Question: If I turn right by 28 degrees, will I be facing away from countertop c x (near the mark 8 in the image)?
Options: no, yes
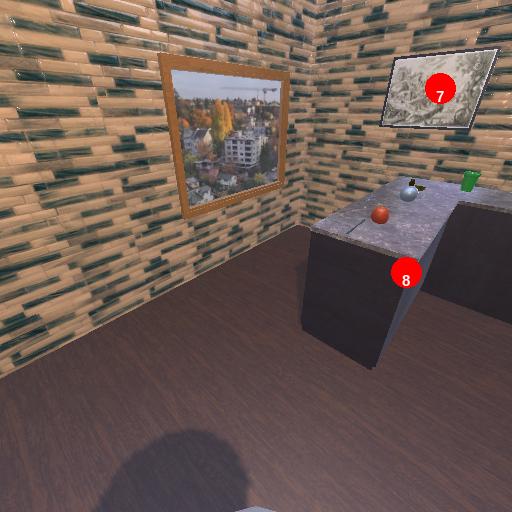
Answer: no